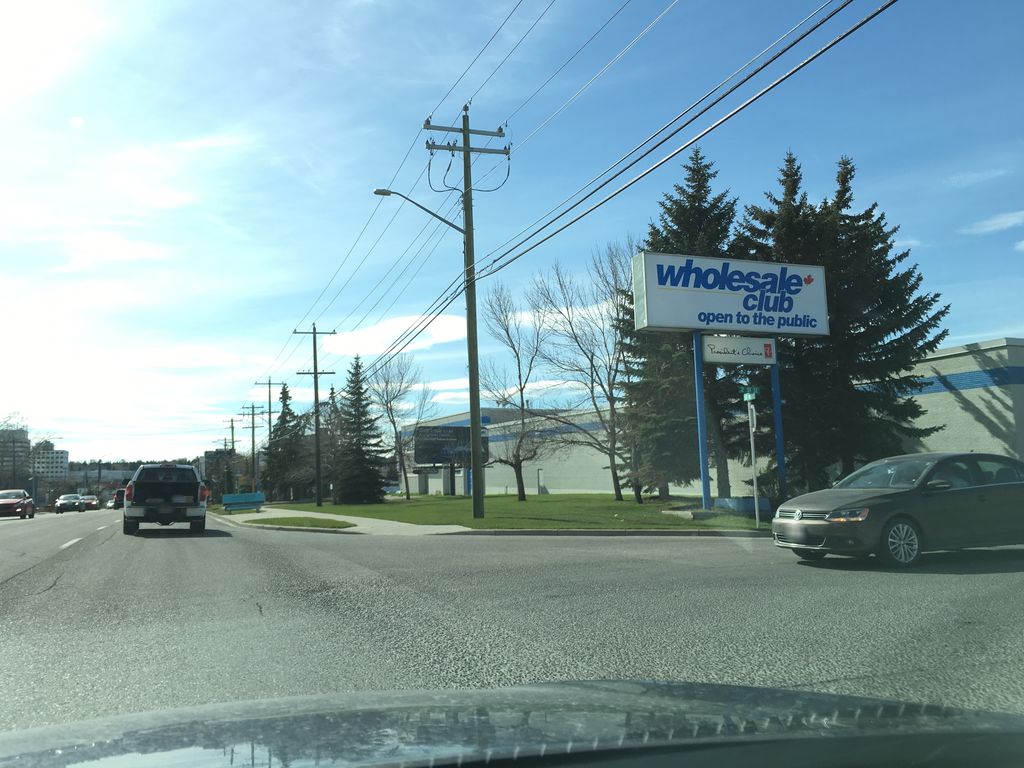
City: calgary